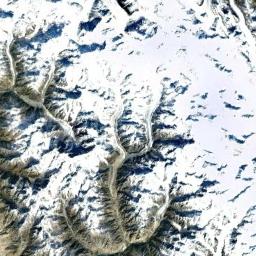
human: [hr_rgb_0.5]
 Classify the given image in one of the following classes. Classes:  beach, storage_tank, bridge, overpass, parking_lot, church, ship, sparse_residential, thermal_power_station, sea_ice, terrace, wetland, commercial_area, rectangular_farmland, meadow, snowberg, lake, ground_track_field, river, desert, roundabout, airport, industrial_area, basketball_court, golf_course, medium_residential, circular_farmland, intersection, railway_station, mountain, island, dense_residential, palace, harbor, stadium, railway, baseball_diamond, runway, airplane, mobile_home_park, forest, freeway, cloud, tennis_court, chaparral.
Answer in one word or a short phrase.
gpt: snowberg